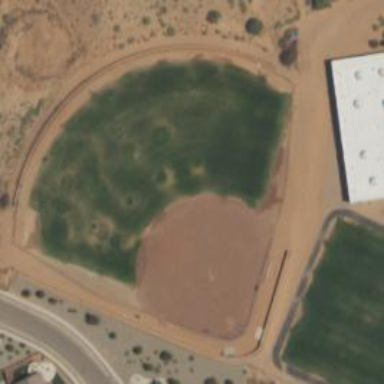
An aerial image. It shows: Baseball pitch for leisure and sports activities.